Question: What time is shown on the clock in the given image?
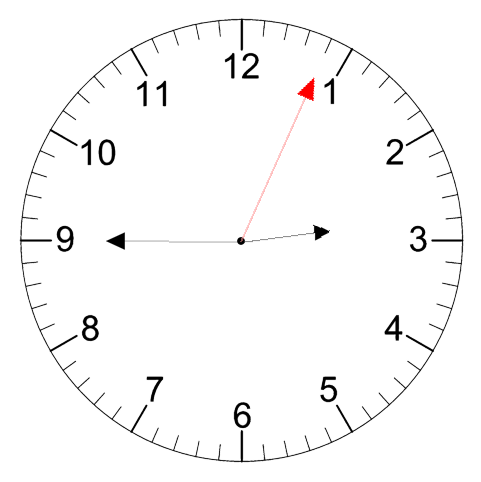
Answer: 02:45:04